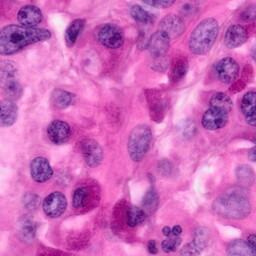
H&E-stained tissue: Pancreatic